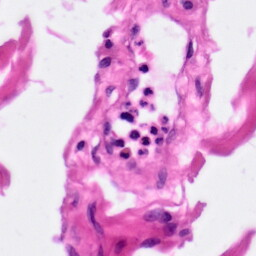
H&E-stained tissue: Pancreatic